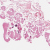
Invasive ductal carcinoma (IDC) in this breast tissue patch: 0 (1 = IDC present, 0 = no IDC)